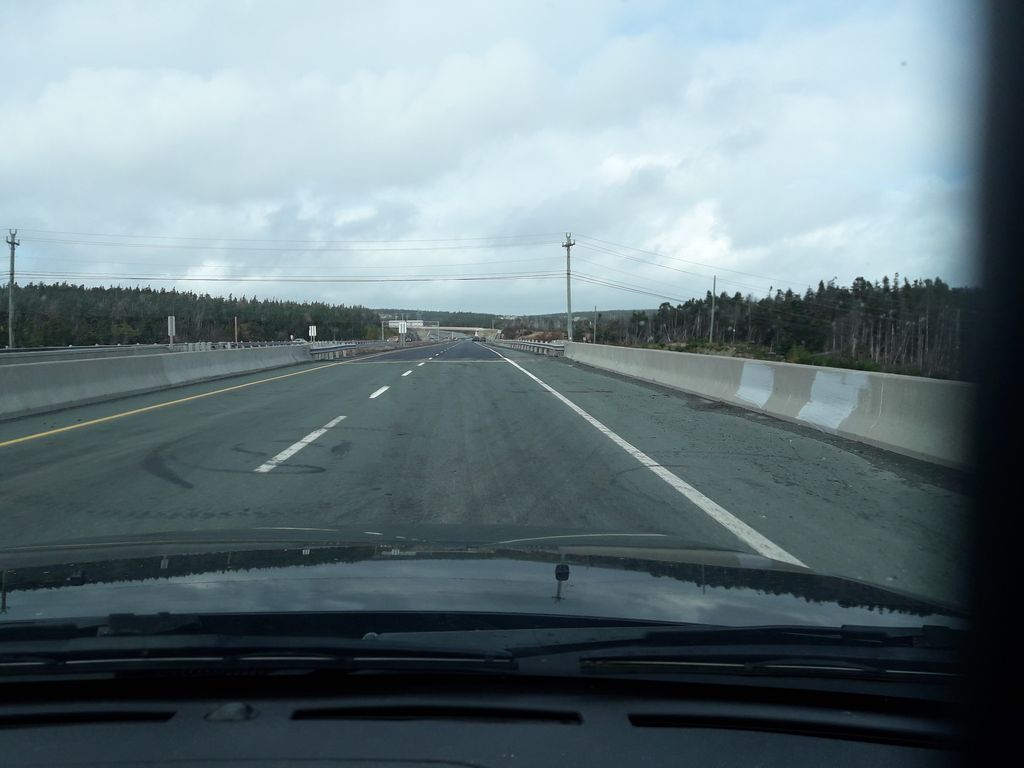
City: st_johns